Question: I have a page I am setting up so that it looks the image below on the widest resolution, however on smaller resolutions the page setup will change what images are being displayed on screen, so I wanted to use a media query and 'data' attribute. Only problem is:
1. I am not sure if I am using the data attribute correctly, and
2. I have no idea how I would target the <p> tags with a selector so I can use :after to display the image of the badges after the text.
This cant use any jquery/jscript as a requirement so it's kind of a pain.
<URL>
Sample HTML:
'''
<div id="main" class=" container">
<div class="row">
<div class ="col-lg-6 " id="badgeBox">
<div class ="col-lg-12" data-test="<a href='http://www.va.gov/' target='_blank'><div class='badgeContainer'><img id='va_badge' class =' badges img-responsive' src='http://i.imgur.com/BAbUq6v.jpg'alt='Veteran Affairs Badge'></a></div>"> </div>
<span><p> U.S. Department of Veteran's Affairs</p></span>
</div>
</div>
</div>
'''
Sample CSS:
'''
.badgeContainer {
width: 30%;
}
@media screen and (min-width: 1200px) {
//some selector that targets the p tag// :after {
content:"("attr(data-test) ")";
}
}
'''

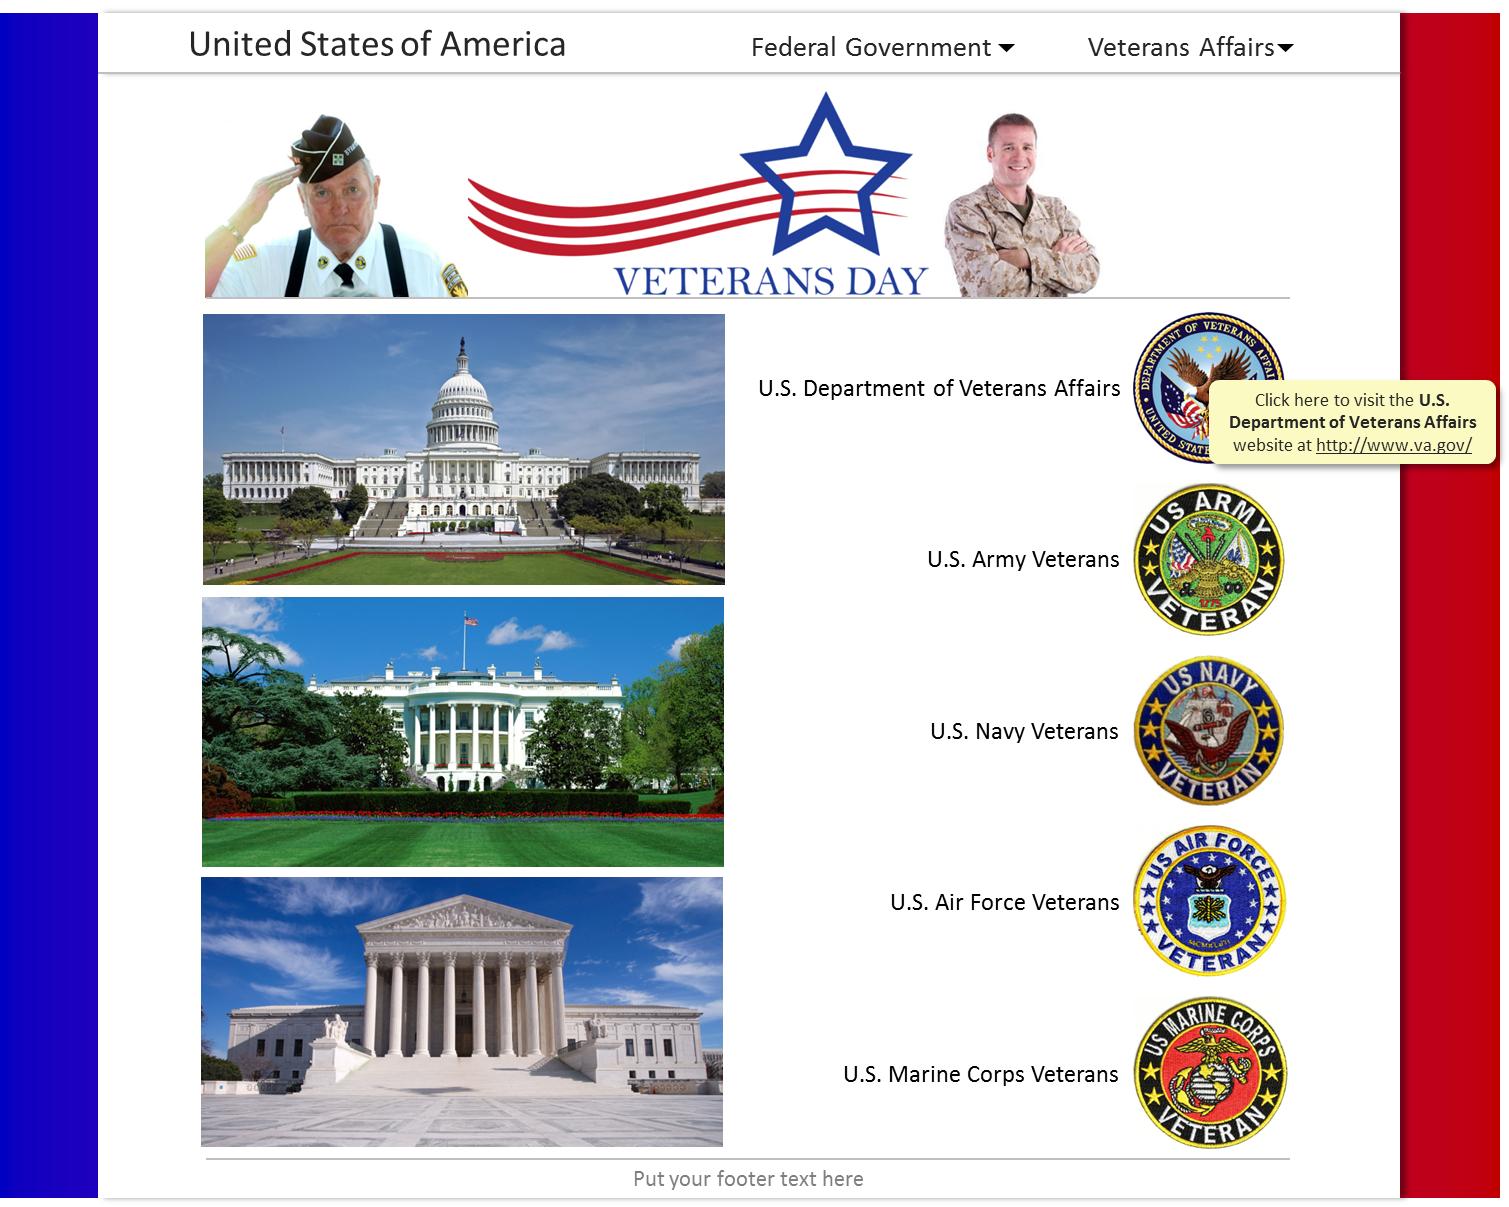
Answer: I think setting content from a data attribute would work like this.. However, the data-test needs to be inside the 'p' and you'll have the larger problem of encoding the HTML content inside 'data-test'..
'''
@media screen and (min-width: 1200px) {
p:after {
content: attr(data-test);
}
}
'''
A more Bootstrap friendly approach would be to use the included utility classes (<URL> to only show the image link at larger resolutions use 'visible-lg'.
Here's a demo with both approaches: <URL>